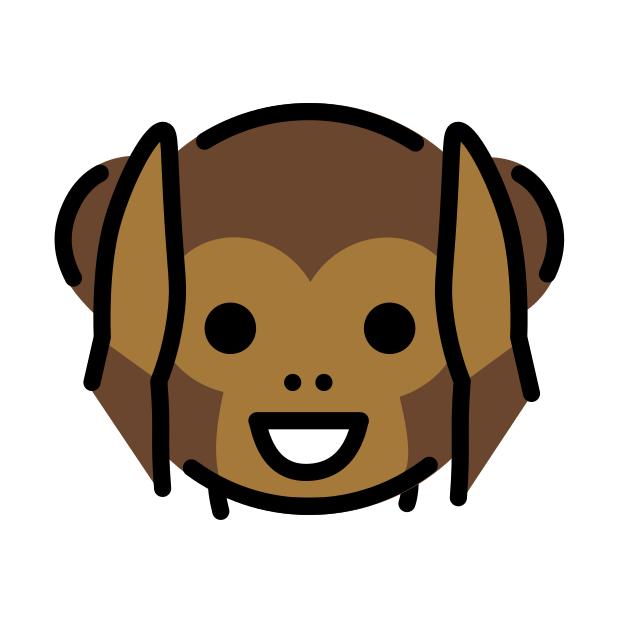
Emoji: 🙉
Name: hear-no-evil monkey
Unicode: 0x1f649